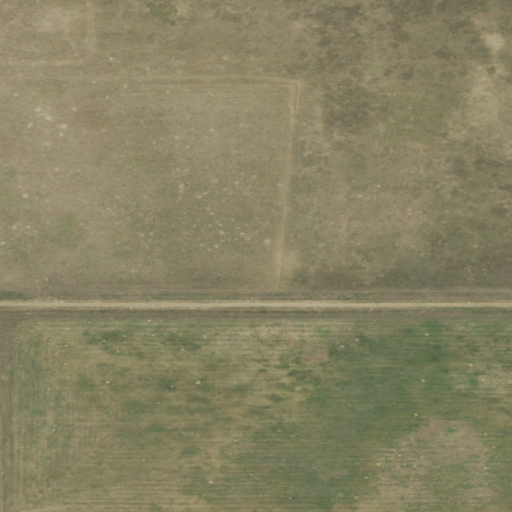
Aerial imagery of plain(s) in South Dakota named Sorghum Flat containing grassland, cultivated crops, and shrub